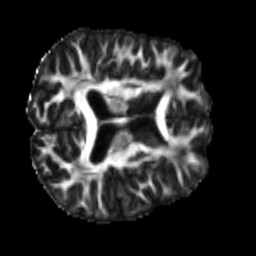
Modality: FA
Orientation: axial
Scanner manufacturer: siemens
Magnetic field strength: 3 T
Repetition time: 4 s
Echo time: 0.0594 s